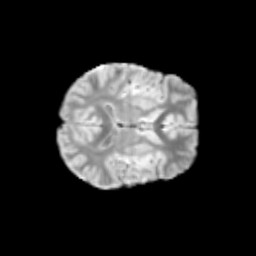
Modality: T2w
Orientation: axial
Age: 11
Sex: male
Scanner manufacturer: siemens
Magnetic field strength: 3 T
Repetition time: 3.8 s
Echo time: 0.07 s